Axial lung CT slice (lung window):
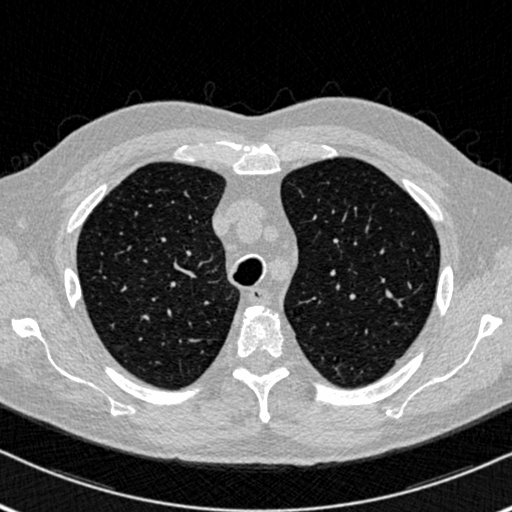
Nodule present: yes
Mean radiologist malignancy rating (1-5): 3